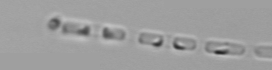
Label: Skeletonema